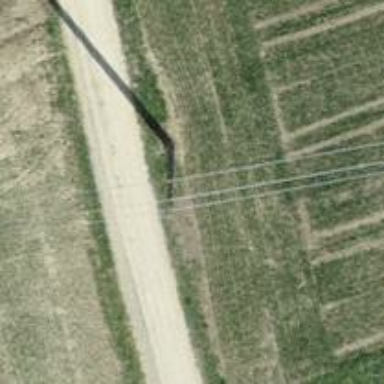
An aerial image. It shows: Power pole.